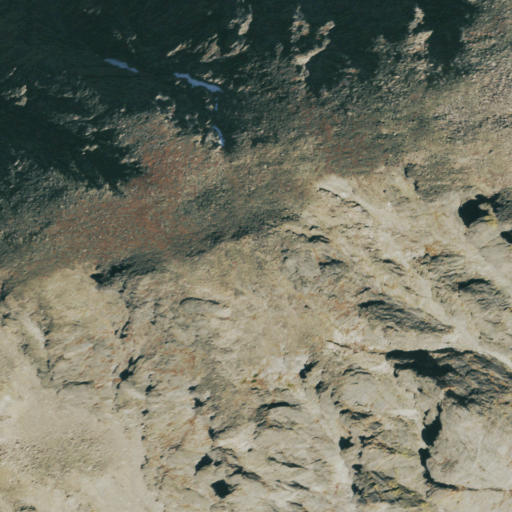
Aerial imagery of mountain in Colorado named Otis Peak containing grassland, barren land, snow, and shrub